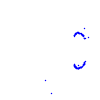
Particle: kaon